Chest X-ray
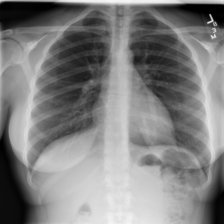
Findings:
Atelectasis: negative
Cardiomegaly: negative
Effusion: negative
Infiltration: negative
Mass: negative
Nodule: negative
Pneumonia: negative
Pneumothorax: negative
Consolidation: negative
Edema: negative
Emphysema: negative
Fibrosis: negative
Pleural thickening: negative
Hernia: negative